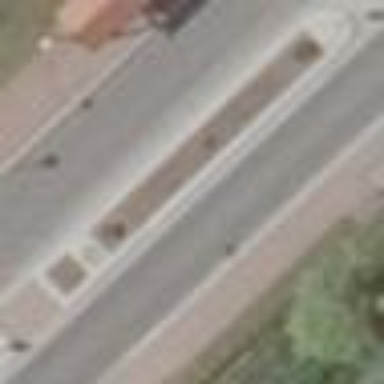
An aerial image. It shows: Traffic calming island.